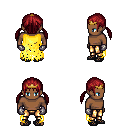
a pixel art fantasy rpg character, male body template, human, dark skin, yellow tattered cape, gold greaves, brunette twin-tailed hairstyle, gold tiara, metal gloves, ghillies, four views (front, back, left, right), 2x2 character sprite sheet, small pixel art, hard edges, no anti-aliasing